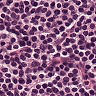
Metastatic tissue present: no